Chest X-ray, PA view. Patient: 36 years old, sex M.
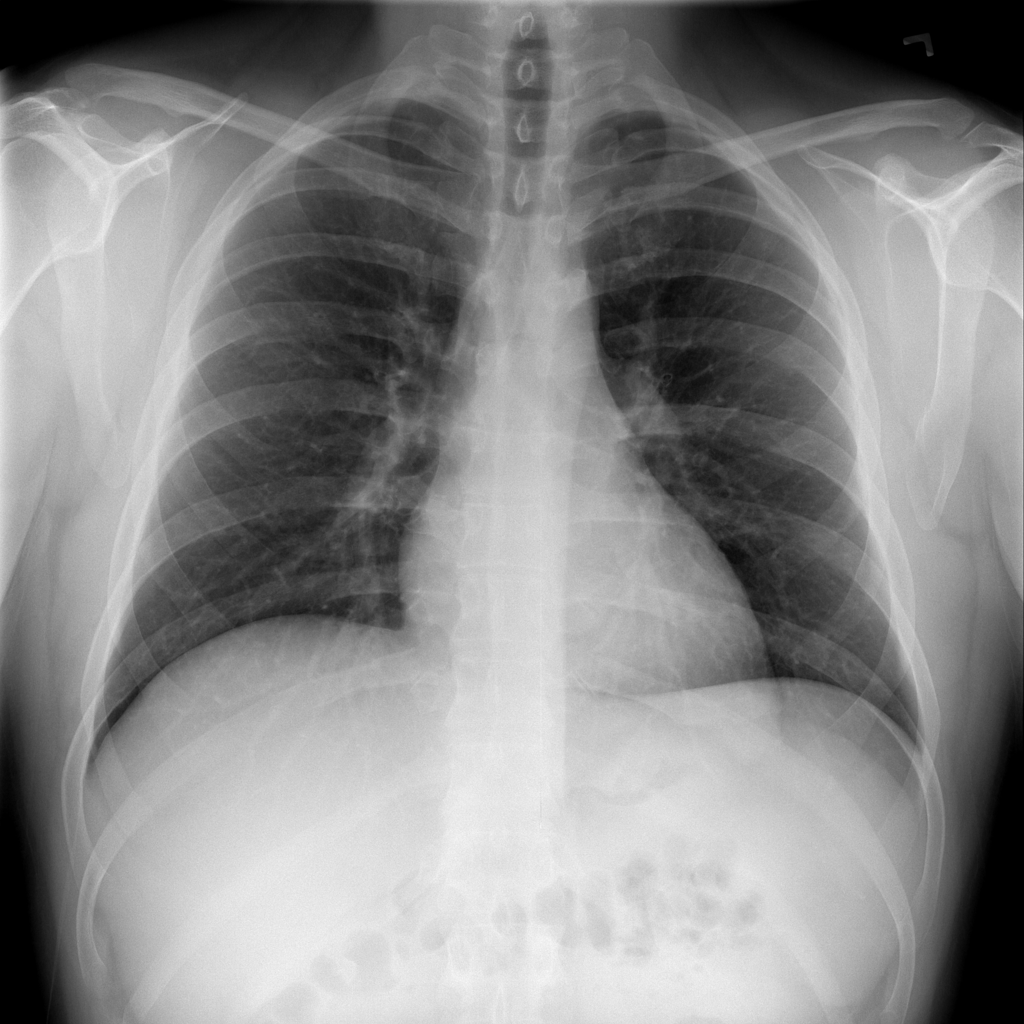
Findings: No Finding